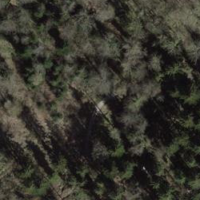
EUNIS habitat code: 44
Species observed at this site:
Lamium galeobdolon